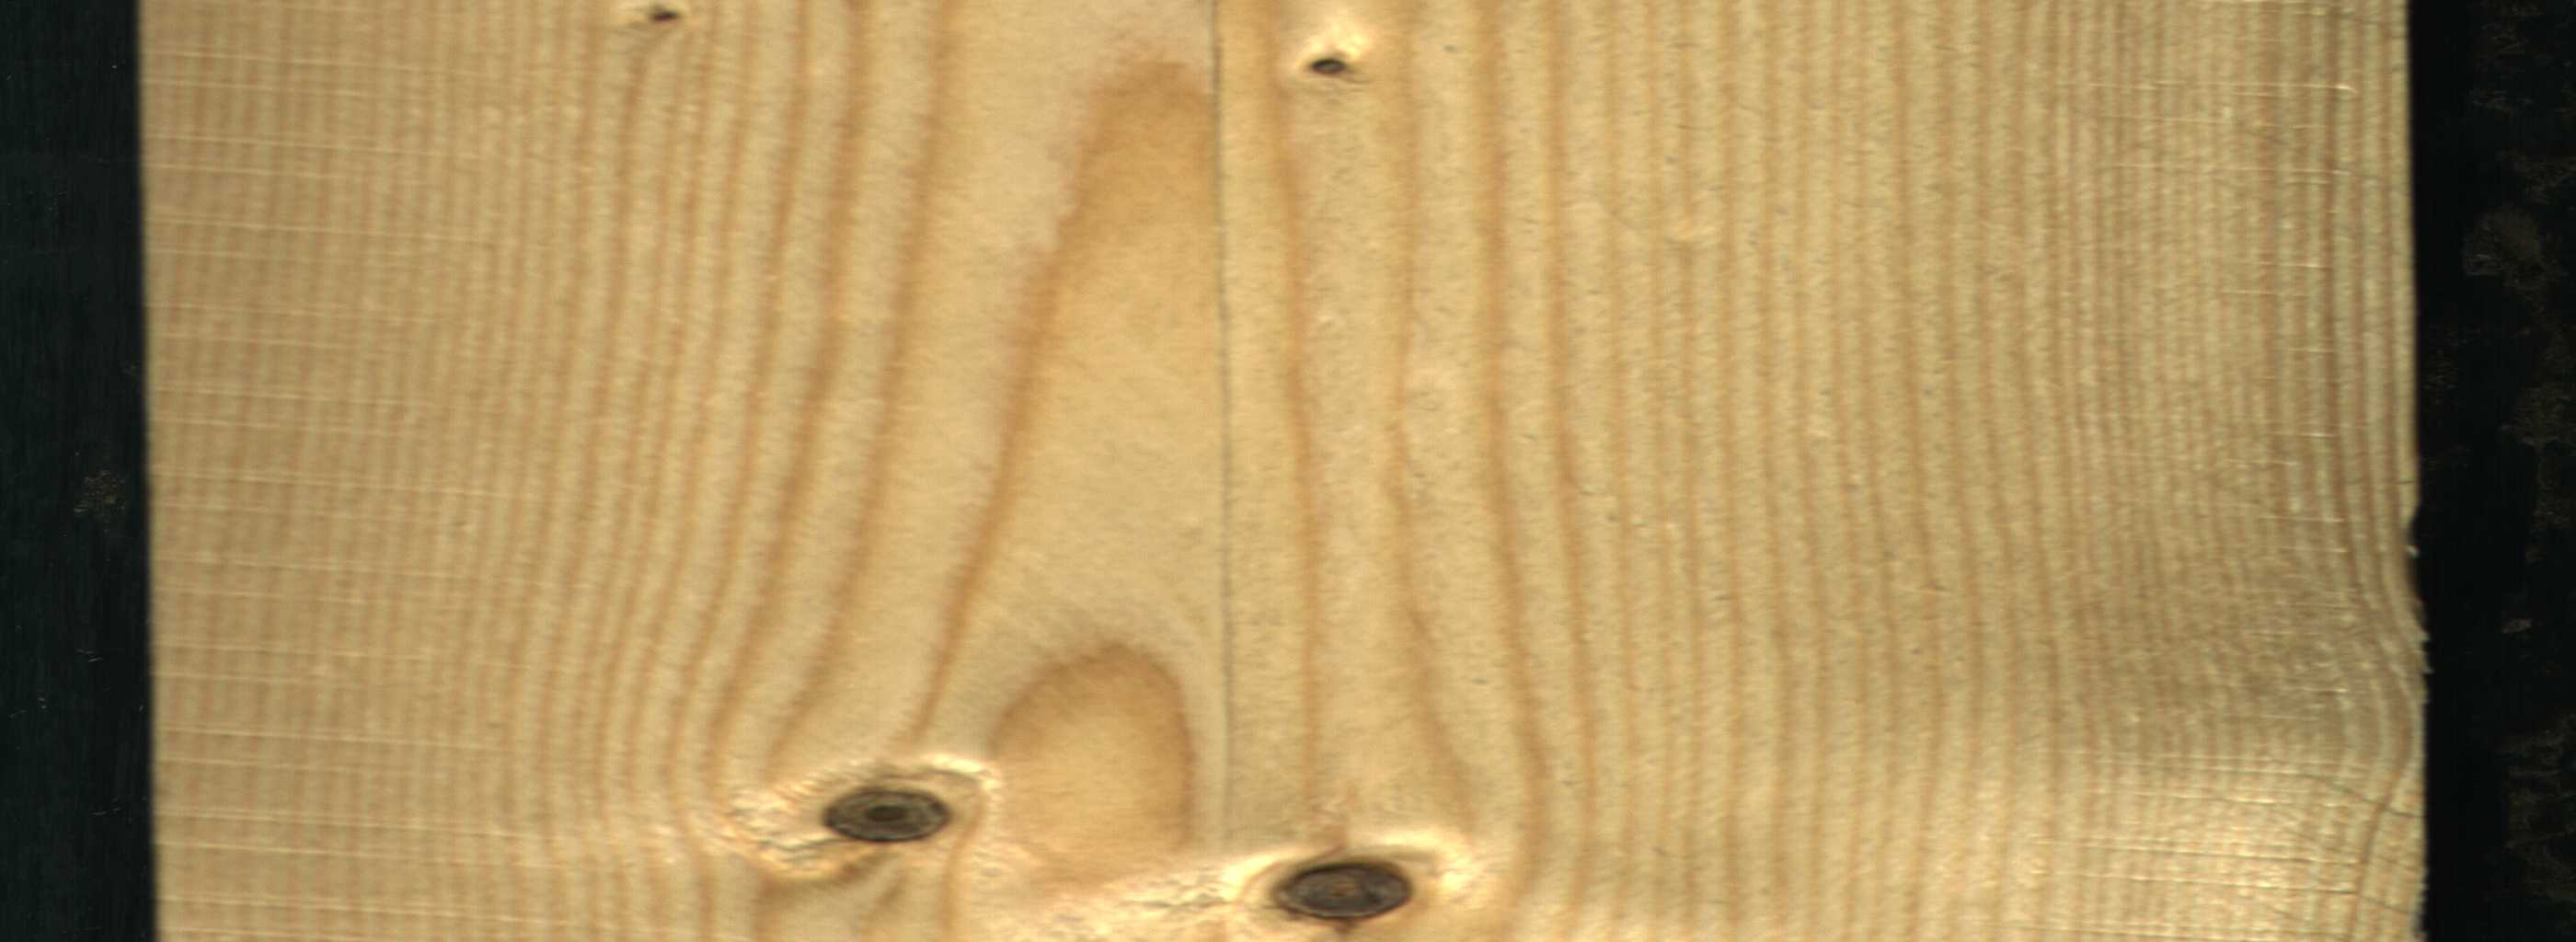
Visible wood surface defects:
Dead_Knot
Dead_Knot
Dead_Knot
Live_Knot